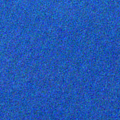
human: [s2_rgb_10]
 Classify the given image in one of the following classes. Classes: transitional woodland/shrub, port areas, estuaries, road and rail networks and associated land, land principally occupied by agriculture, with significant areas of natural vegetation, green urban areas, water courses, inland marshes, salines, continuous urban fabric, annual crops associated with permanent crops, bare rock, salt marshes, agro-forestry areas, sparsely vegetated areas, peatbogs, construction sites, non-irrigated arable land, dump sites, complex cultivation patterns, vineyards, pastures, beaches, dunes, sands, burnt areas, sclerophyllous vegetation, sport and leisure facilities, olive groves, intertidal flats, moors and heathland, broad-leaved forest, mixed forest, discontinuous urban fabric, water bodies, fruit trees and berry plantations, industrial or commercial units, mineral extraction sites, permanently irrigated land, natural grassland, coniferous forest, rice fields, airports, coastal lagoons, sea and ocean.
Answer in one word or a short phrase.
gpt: sea and ocean